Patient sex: M
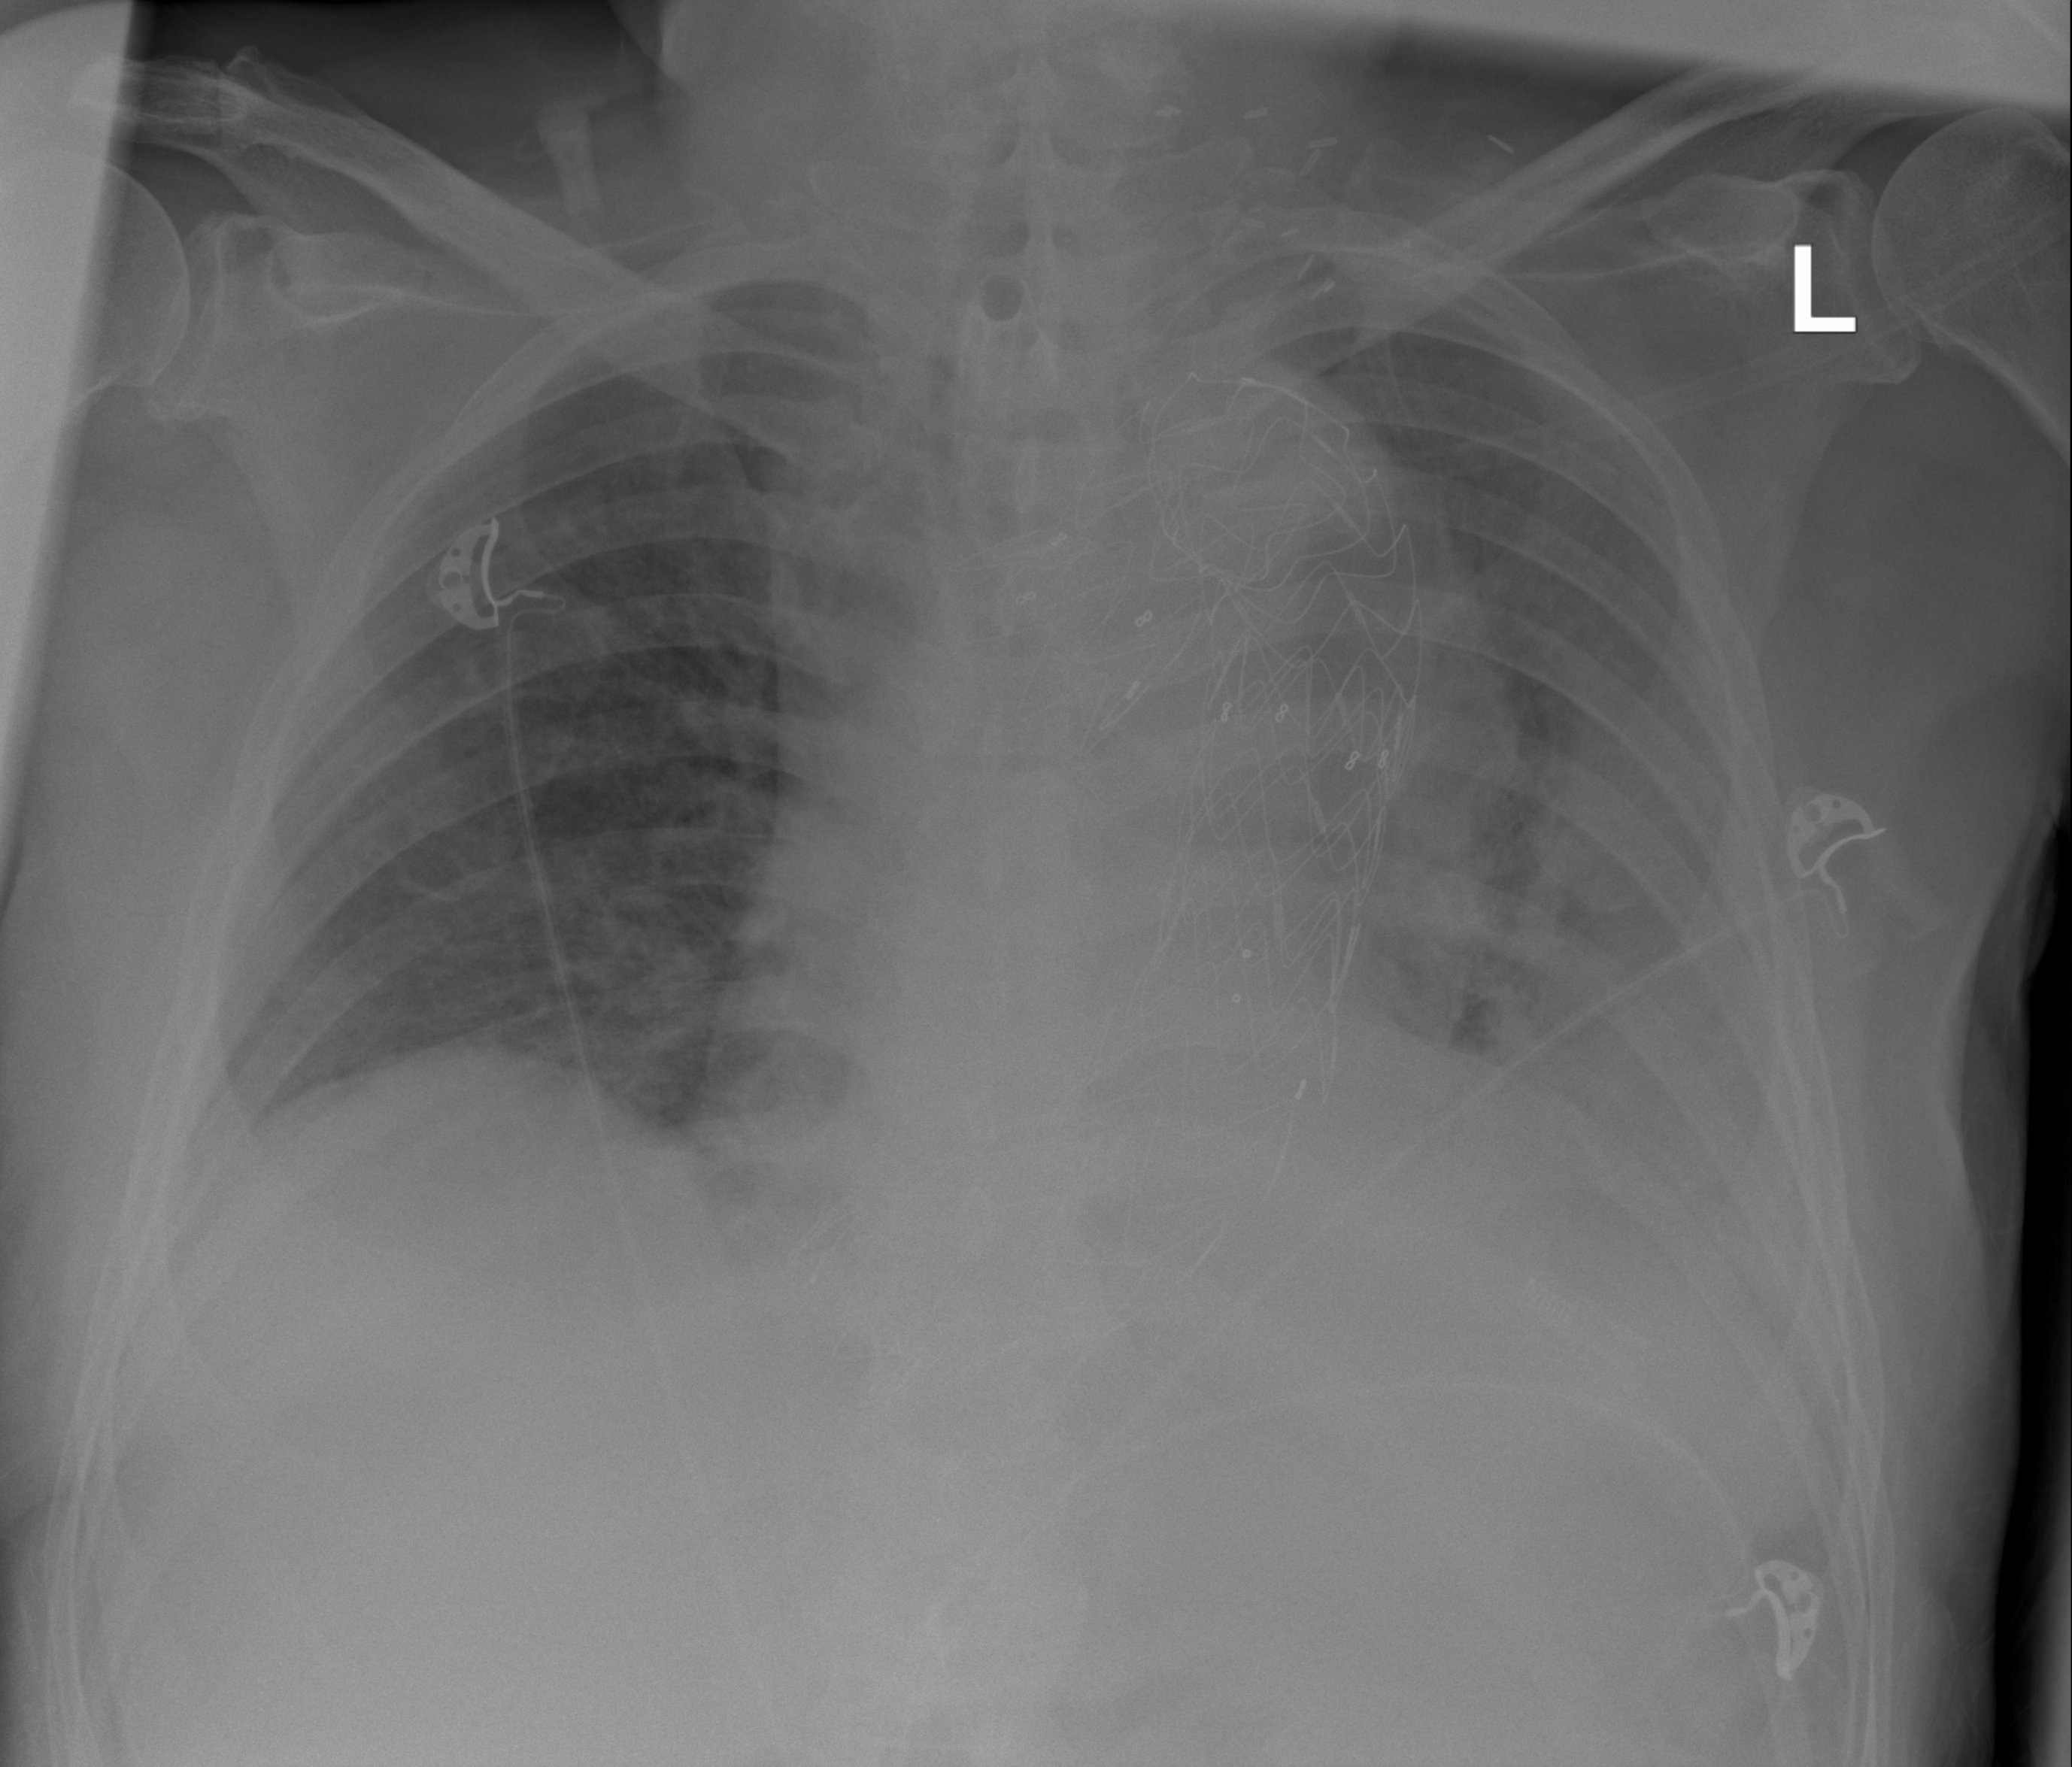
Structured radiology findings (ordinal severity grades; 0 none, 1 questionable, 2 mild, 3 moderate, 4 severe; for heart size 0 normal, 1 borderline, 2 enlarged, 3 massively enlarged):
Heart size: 2
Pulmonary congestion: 2
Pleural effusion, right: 2
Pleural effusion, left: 3
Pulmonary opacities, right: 2
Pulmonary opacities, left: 2
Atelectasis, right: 2
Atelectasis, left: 3